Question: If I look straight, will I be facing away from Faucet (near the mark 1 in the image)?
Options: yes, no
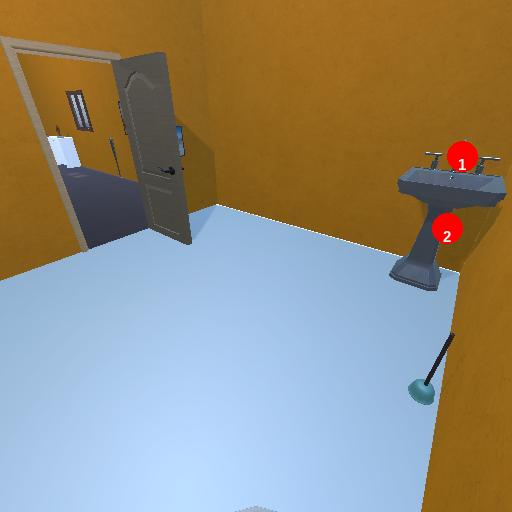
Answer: yes